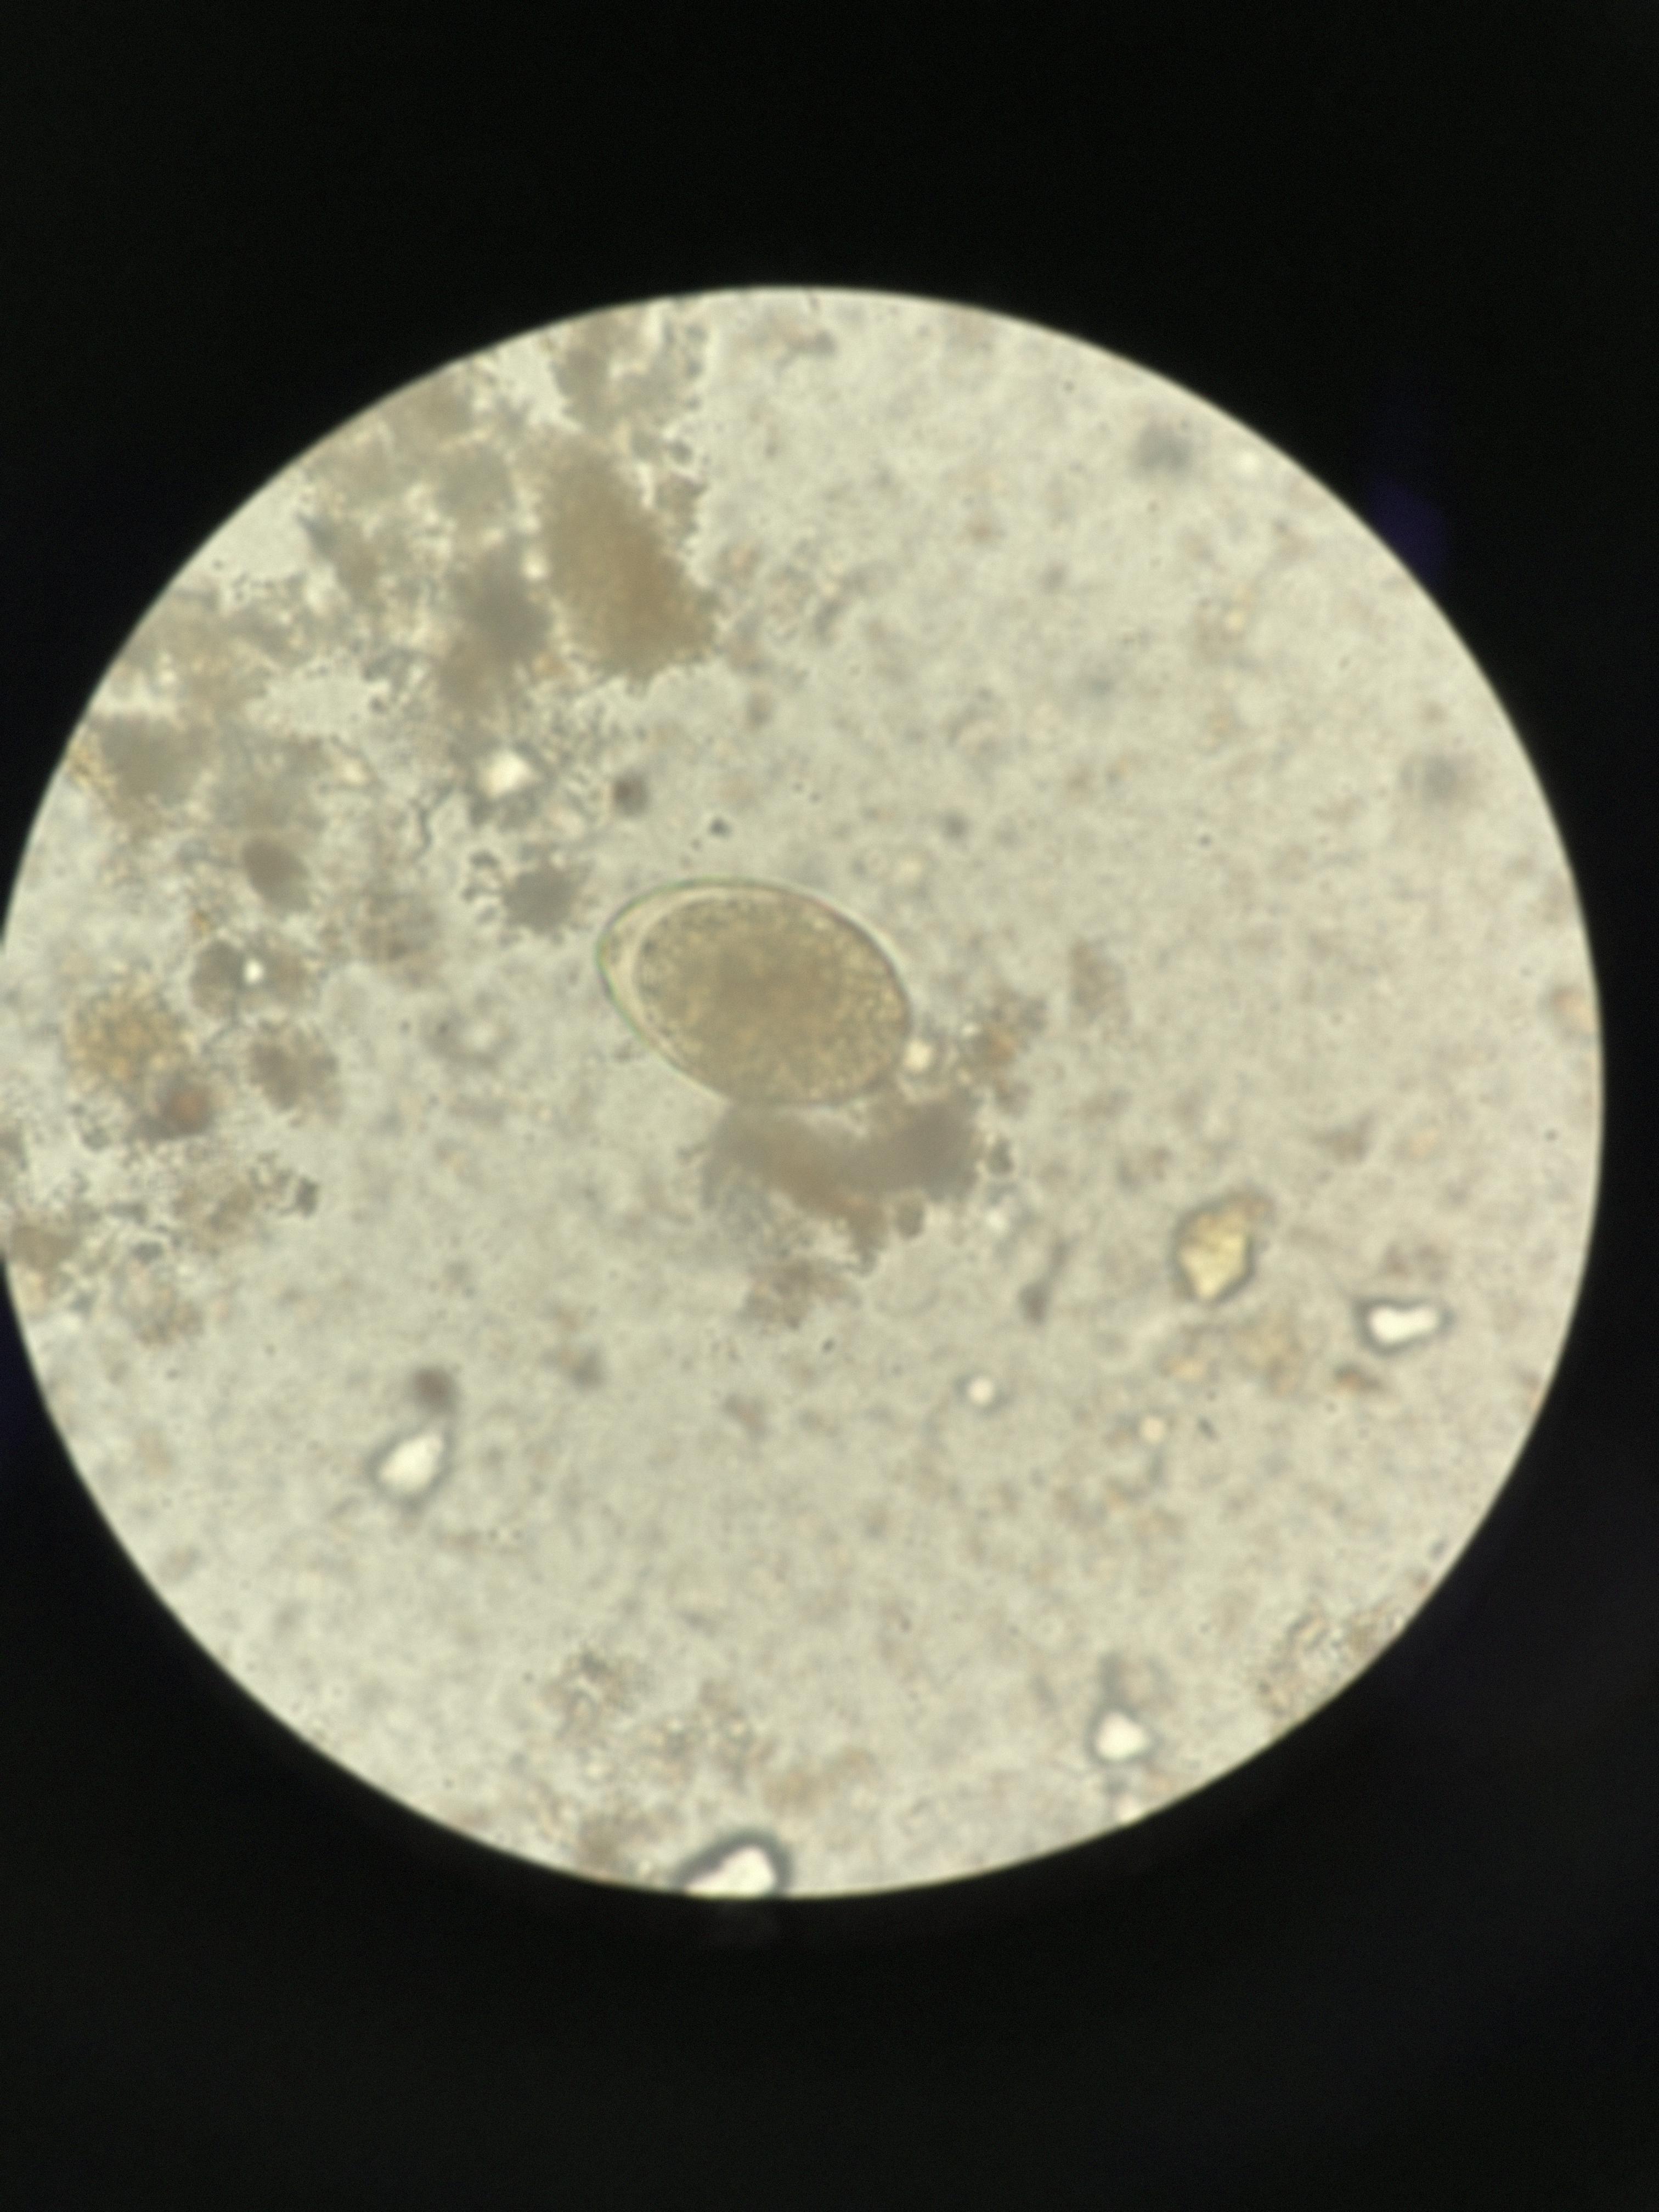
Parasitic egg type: Fasciolopsis buski